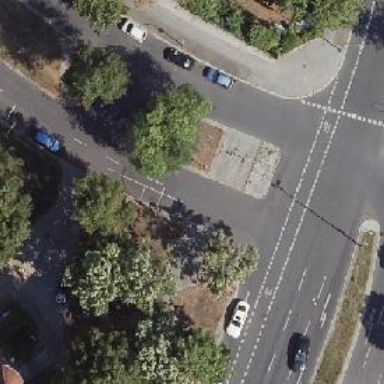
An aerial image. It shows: Footway located on traffic island.